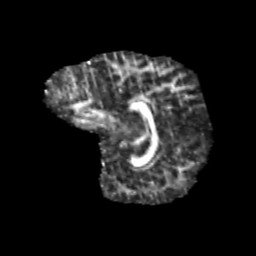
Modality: FA
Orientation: sagittal
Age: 9
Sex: male
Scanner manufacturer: siemens
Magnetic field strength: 3 T
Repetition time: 3.8 s
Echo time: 0.07 s